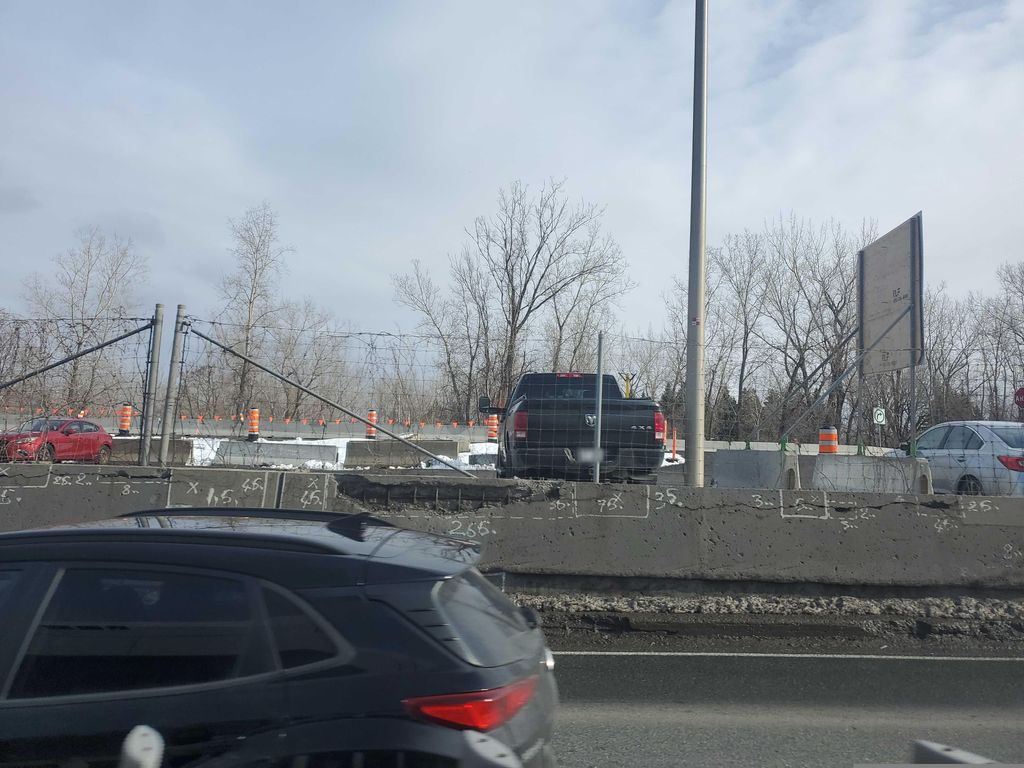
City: montreal